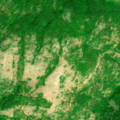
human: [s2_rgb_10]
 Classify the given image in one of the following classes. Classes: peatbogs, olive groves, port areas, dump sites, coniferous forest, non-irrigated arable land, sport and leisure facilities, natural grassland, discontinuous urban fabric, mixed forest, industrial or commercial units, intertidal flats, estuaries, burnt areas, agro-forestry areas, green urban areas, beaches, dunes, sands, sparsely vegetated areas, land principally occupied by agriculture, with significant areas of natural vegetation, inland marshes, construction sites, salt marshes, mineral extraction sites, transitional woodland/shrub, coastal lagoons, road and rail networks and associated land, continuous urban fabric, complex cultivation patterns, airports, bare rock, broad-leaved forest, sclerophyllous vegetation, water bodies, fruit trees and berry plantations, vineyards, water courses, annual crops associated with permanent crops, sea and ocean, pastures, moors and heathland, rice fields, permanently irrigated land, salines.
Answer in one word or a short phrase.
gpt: broad-leaved forest, natural grassland, transitional woodland/shrub